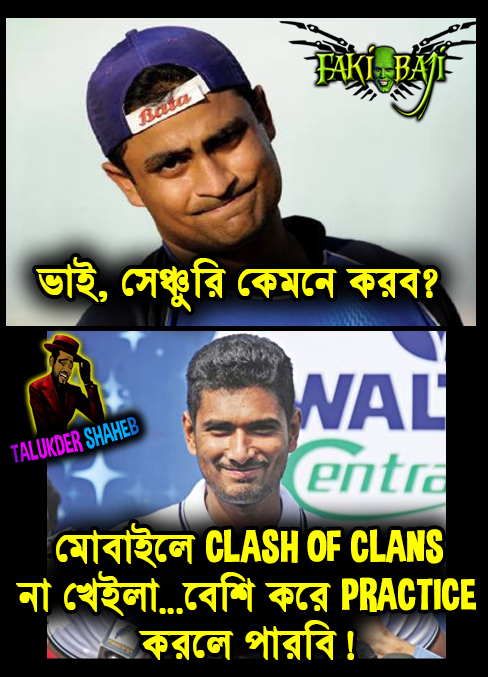
Caption: ভাই, সেঞ্চুরি কেমনে করব? মোবাইলে CLASH OF CLANS না খেইলা... বেশী করে PRACTICE  করলে পারবি!
Label: hate